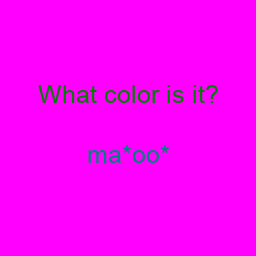
Color: teal
Color name shown: maroon
Background color: magenta
Question text color: green